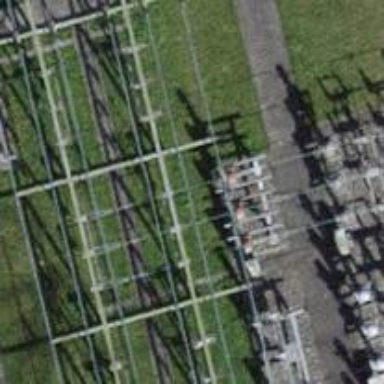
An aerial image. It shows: Power line with 3 cables in bay configuration.